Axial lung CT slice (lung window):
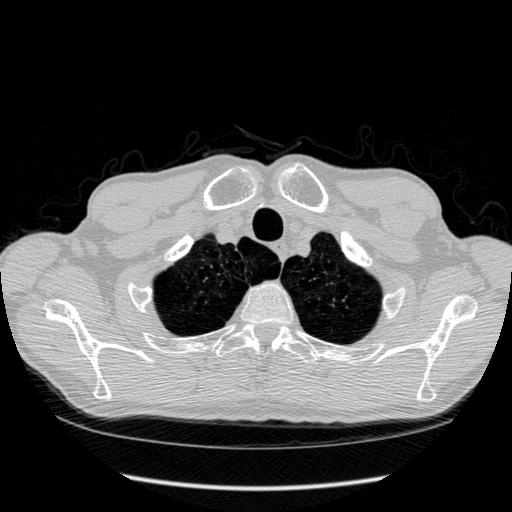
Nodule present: no